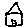
Label: house